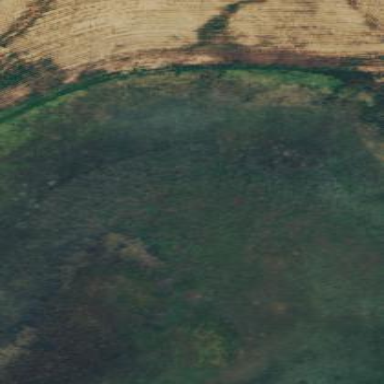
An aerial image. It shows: Peaceful pond surrounded by nature.